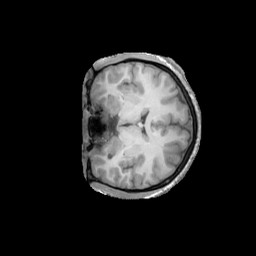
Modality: T1w
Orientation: coronal
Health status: ill
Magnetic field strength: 3 T